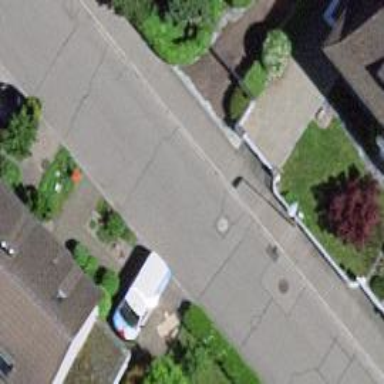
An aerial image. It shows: Footway made of paving stones.